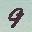
Label: 9